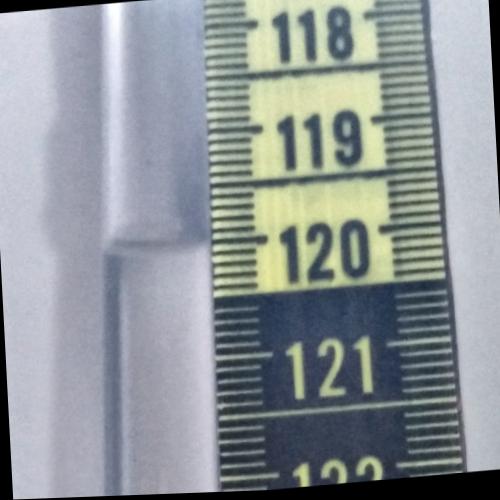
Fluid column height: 120.0 cm